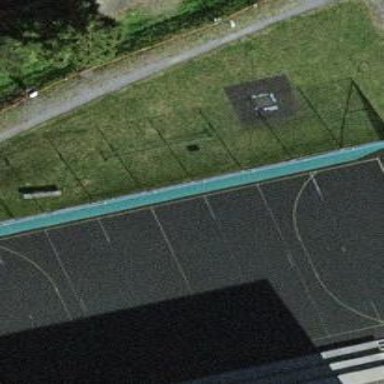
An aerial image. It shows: Soccer pitch with tartan surface for leisure land.